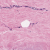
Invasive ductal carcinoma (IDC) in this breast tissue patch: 0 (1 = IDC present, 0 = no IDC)